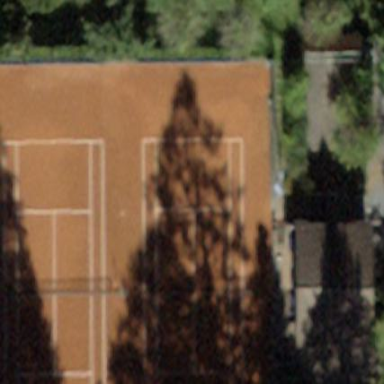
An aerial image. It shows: Tennis court on the leisure land pitch.